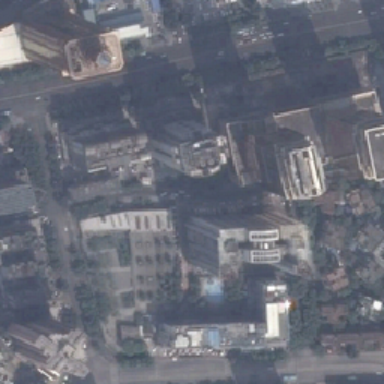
Advertisements around the square are surrounded by trees .